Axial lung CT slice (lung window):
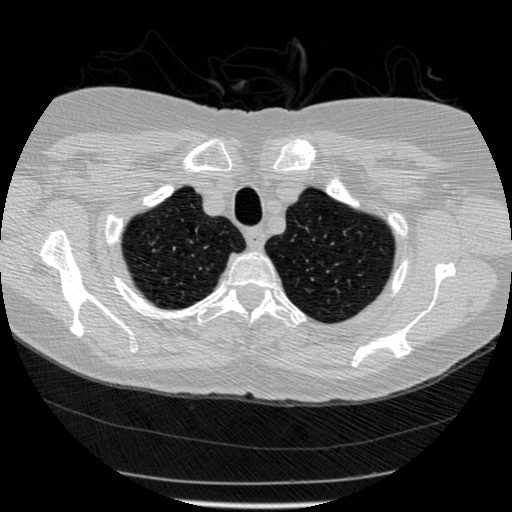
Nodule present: no